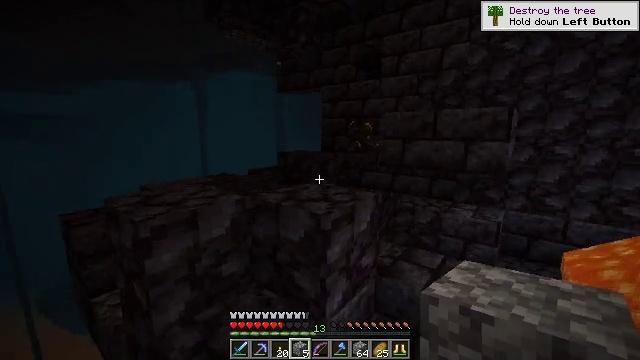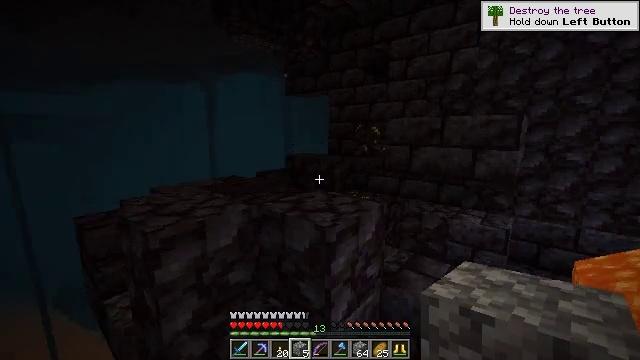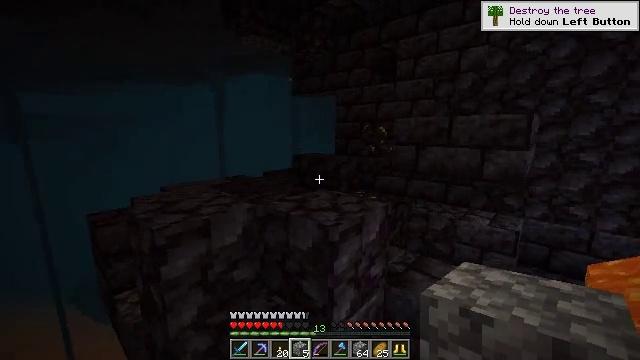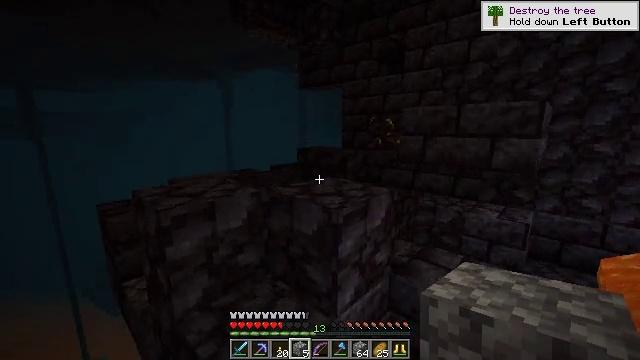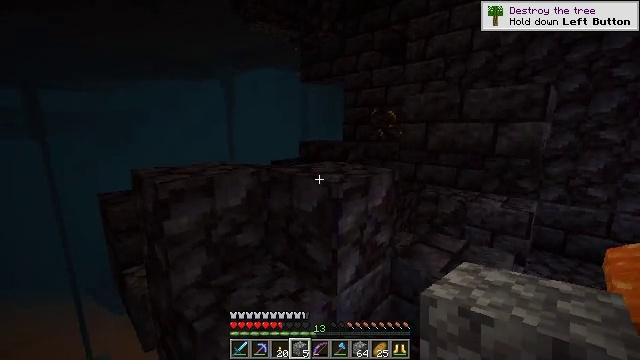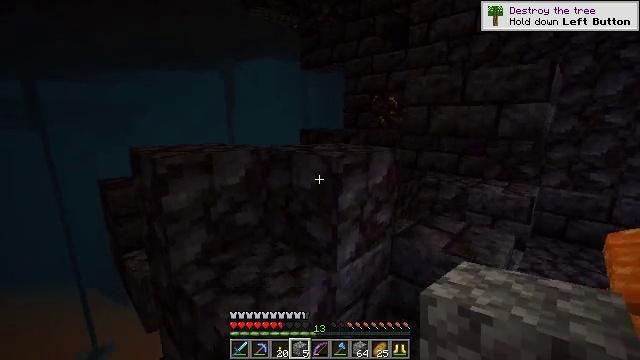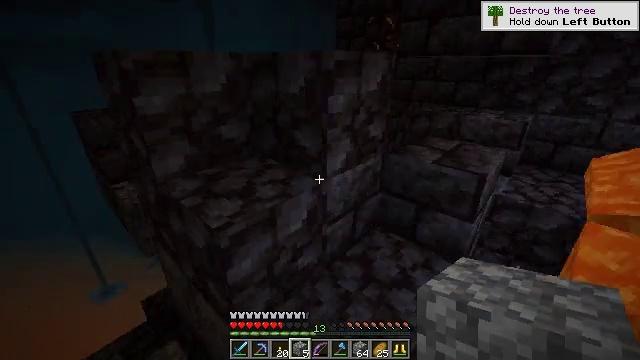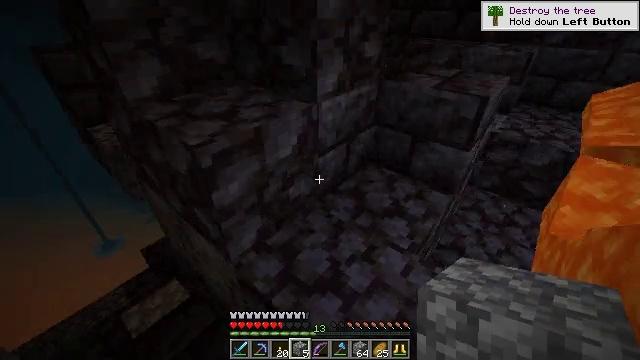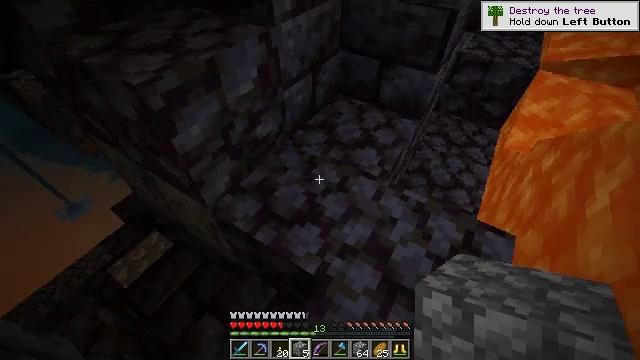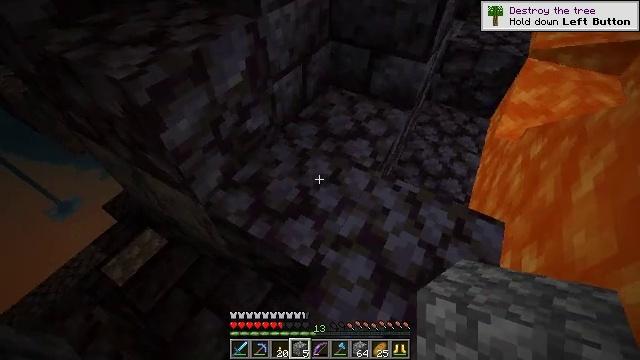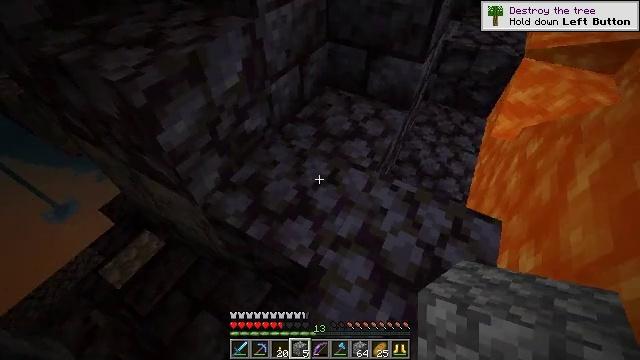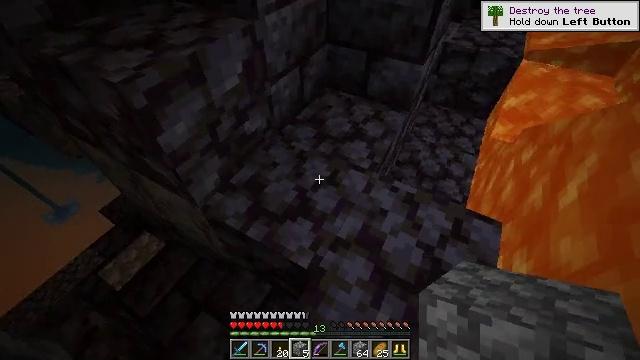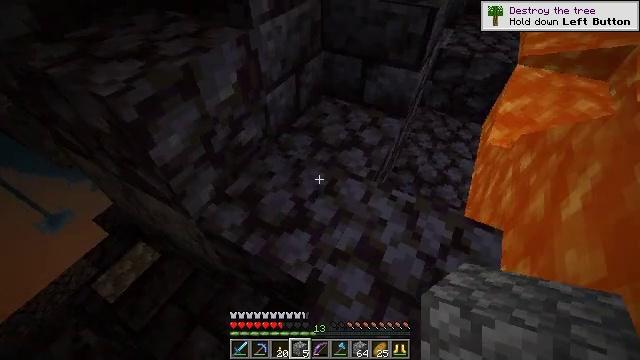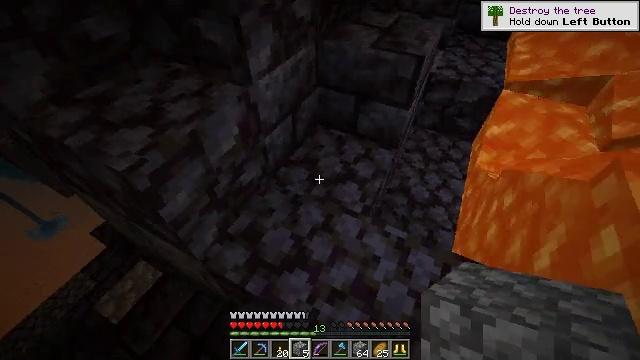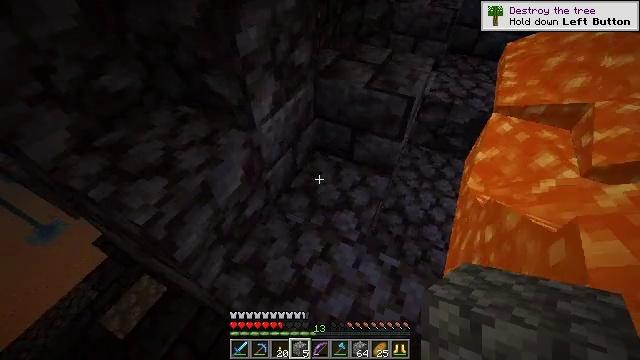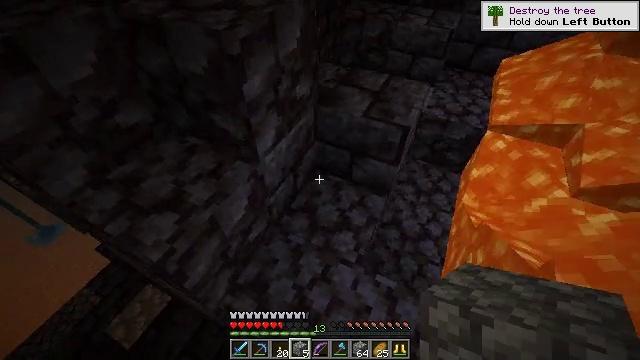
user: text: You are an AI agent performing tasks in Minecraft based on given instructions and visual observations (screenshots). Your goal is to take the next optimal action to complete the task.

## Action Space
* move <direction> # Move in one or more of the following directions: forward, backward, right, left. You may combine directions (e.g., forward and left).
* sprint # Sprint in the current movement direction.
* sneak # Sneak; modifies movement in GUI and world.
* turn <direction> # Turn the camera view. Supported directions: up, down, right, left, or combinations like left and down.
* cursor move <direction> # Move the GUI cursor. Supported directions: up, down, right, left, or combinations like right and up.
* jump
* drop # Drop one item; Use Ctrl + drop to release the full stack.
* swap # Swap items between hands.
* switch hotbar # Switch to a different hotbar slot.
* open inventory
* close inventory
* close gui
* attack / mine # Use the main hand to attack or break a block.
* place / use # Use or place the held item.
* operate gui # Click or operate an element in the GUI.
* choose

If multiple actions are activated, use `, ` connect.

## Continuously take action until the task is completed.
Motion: motion action
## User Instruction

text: Collect gilded blackstone from Bastions.
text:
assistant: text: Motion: turn left, jump
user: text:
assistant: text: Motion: turn left, jump
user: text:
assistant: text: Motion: turn left, jump
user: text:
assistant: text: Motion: no_op
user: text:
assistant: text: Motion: turn down
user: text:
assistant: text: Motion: turn right and down
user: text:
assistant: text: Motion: turn right and down
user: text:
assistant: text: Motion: turn right and down
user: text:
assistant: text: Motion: turn right and down
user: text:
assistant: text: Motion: no_op
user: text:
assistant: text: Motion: no_op
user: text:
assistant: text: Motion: move forward, turn right
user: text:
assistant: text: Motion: move forward, turn right, jump
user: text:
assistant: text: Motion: move forward, jump
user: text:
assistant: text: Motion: move forward, jump
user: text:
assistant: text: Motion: move forward, jump
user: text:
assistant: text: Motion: move forward, jump
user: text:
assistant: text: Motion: move forward, turn left and up, jump
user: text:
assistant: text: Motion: move forward, turn left and up
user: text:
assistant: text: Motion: move forward, turn left and up
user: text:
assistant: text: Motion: move forward, turn up
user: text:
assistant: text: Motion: move forward, turn up
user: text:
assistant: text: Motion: move forward, turn up
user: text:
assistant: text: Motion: move forward, turn up
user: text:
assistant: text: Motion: move forward, turn right and up
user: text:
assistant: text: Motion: move forward, turn right and up
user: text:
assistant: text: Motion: move forward
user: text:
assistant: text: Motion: move forward
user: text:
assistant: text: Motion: move forward, jump
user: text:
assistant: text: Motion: move forward, turn left and down, jump